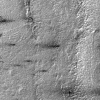
Atmospheric dust classification: not_dusty